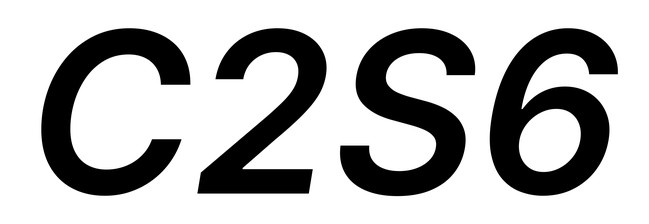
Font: Inter-Italic_SemiBold_Italic